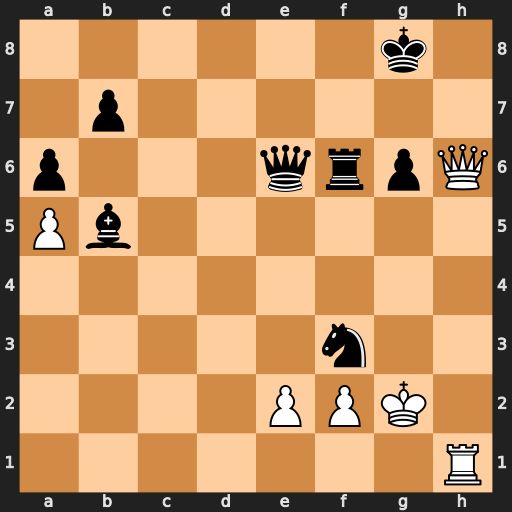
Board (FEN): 6k1/1p6/p3qrpQ/Pb6/8/5n2/4PPK1/7R
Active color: w
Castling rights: -
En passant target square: -
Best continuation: Qh8+ Kf7 Rh7#